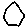
Label: hexagon